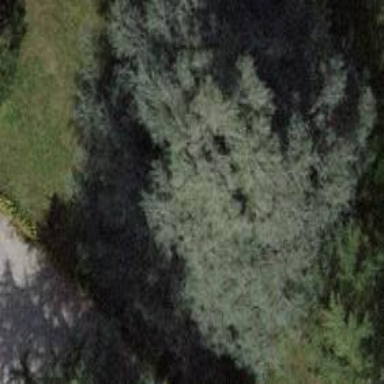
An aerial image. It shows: Evergreen needle-leaved tree.